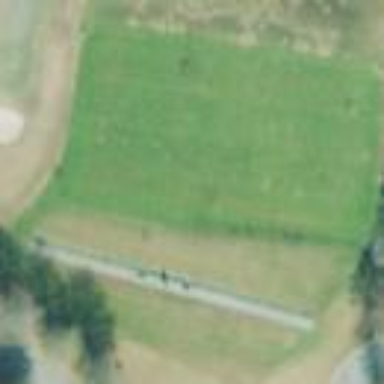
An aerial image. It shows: Grassy area designated as driving range for golf.